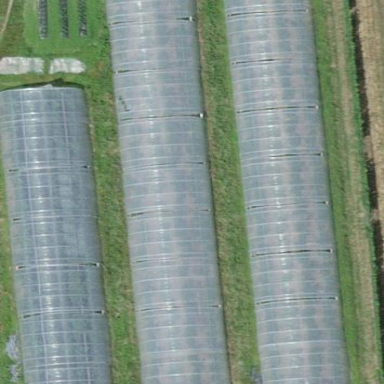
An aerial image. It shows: Greenhouse.